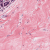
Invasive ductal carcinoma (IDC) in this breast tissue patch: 0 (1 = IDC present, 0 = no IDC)